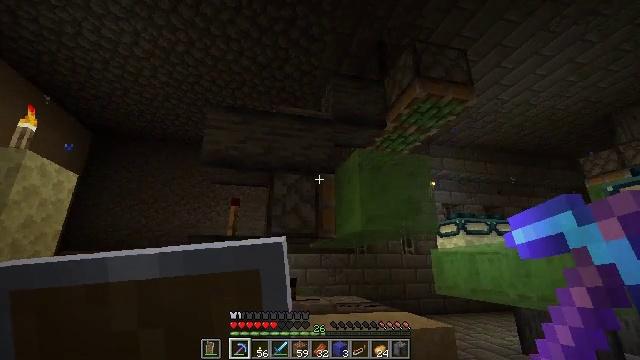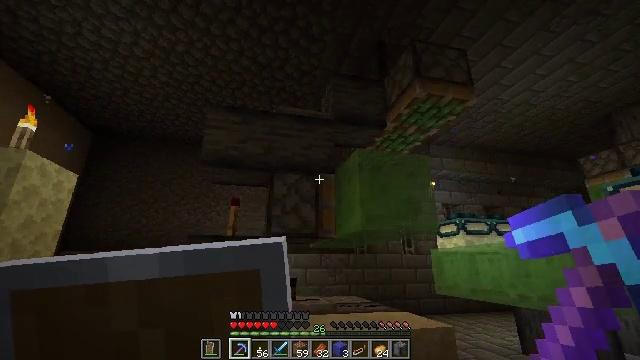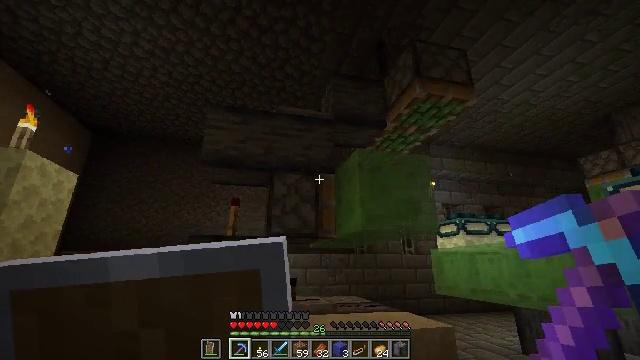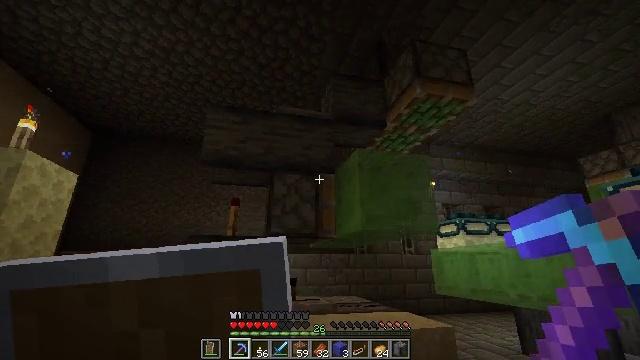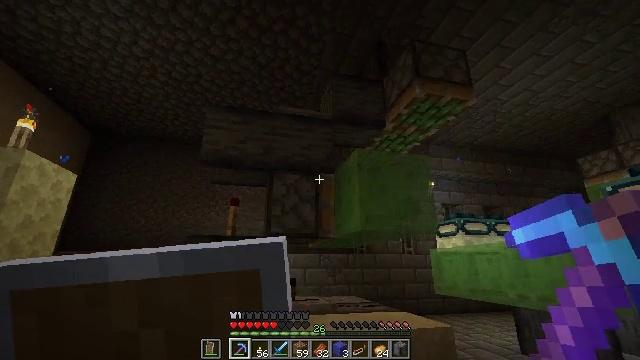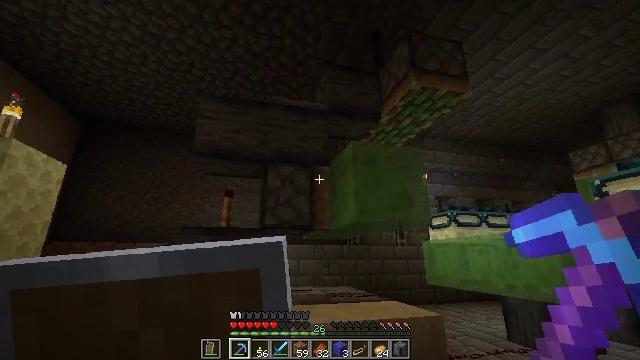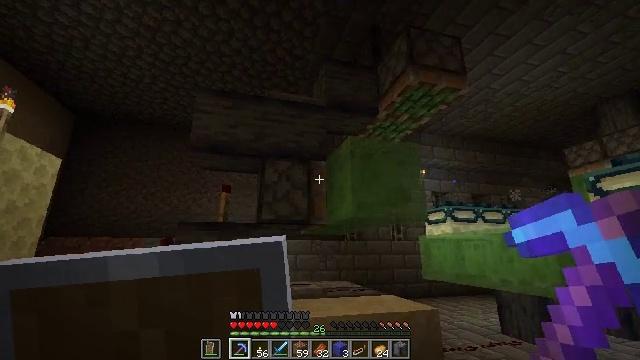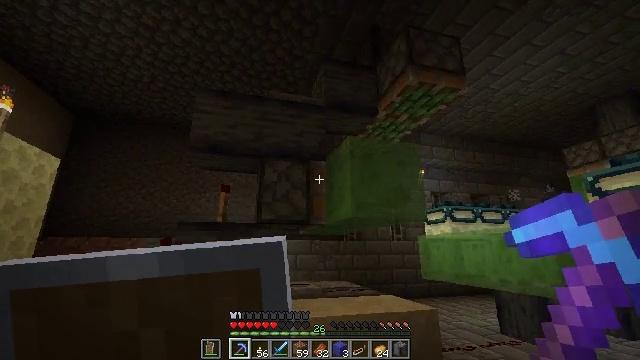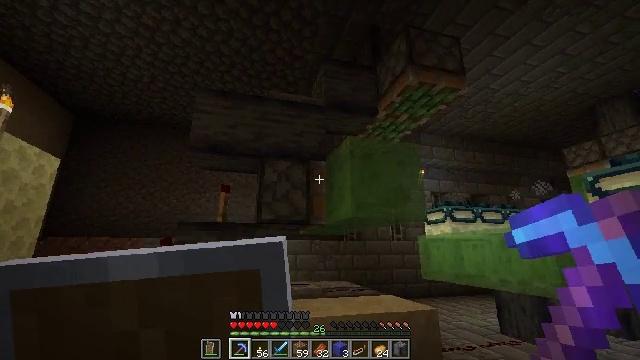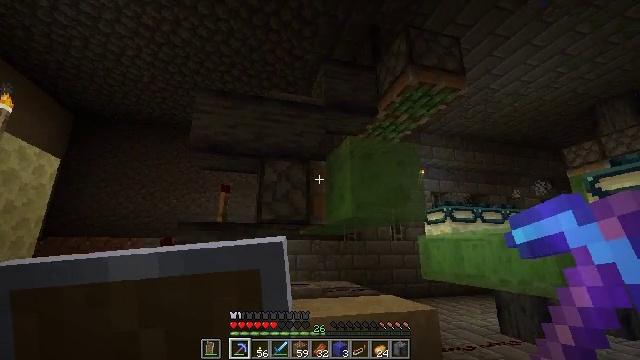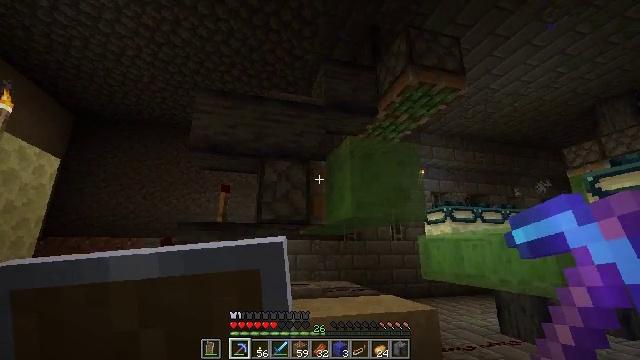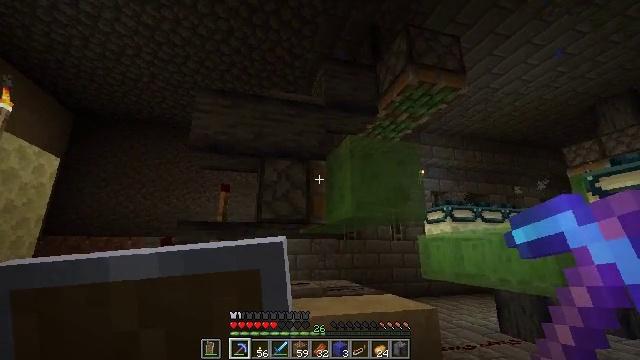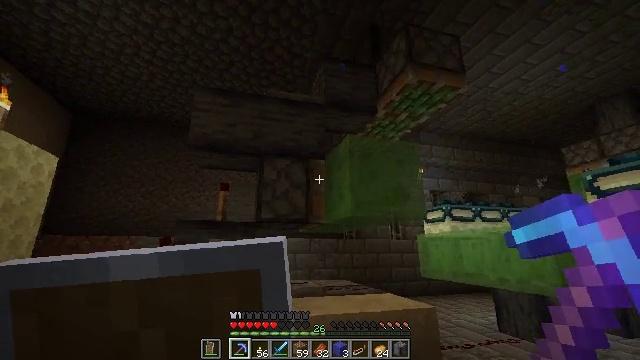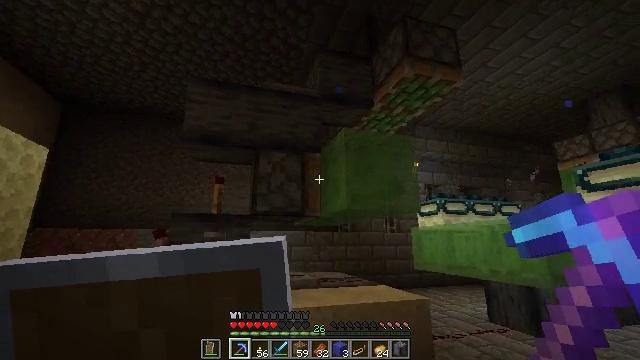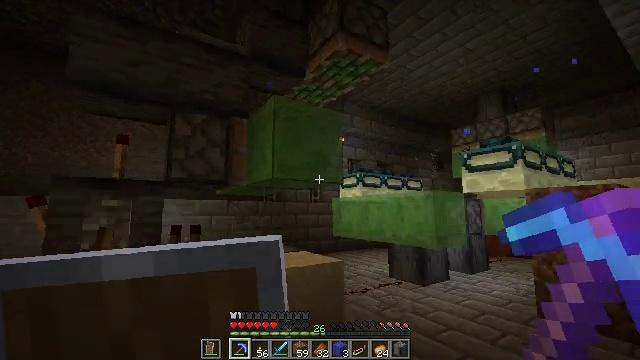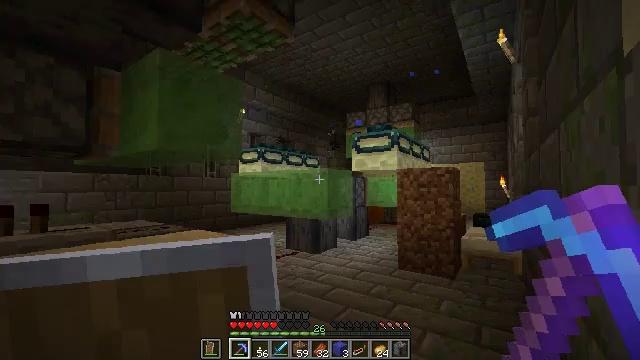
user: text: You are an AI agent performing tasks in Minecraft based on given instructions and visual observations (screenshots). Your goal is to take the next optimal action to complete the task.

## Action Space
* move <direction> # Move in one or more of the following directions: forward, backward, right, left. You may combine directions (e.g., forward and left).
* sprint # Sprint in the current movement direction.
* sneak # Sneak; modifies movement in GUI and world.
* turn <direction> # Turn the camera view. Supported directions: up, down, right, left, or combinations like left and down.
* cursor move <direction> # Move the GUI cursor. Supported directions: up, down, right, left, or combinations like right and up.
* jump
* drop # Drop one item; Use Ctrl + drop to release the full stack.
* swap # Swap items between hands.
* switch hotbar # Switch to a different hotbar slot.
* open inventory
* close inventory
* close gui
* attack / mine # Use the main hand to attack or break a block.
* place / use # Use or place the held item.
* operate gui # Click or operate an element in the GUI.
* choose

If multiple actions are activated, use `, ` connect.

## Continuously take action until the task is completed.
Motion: motion action
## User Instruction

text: Dismantle the sticky piston for reuse.
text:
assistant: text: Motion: no_op
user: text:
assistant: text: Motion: no_op
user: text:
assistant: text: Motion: no_op
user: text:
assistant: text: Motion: no_op
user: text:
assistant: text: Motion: turn right and down
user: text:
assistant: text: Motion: turn down
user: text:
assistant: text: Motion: no_op
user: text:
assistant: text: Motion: no_op
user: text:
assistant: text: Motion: no_op
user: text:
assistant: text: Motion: no_op
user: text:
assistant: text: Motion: no_op
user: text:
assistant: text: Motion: no_op
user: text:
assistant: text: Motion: turn right and down
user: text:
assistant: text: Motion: turn right and down
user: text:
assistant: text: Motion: turn right and down
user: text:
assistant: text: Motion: turn right and down
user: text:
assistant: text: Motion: move forward, turn right and down
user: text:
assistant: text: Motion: move forward and move right
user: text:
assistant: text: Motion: move forward and move right
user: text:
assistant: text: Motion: move forward and move right
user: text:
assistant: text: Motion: move forward and move right
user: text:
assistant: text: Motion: move forward and move right
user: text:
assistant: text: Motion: move forward and move right
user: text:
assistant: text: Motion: move forward and move right
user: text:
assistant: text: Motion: move forward and move right
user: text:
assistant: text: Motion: move forward and move right
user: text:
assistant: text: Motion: move forward and move right
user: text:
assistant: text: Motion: move forward and move right
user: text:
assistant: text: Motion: move forward and move right
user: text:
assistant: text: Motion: move forward and move right, turn right and down